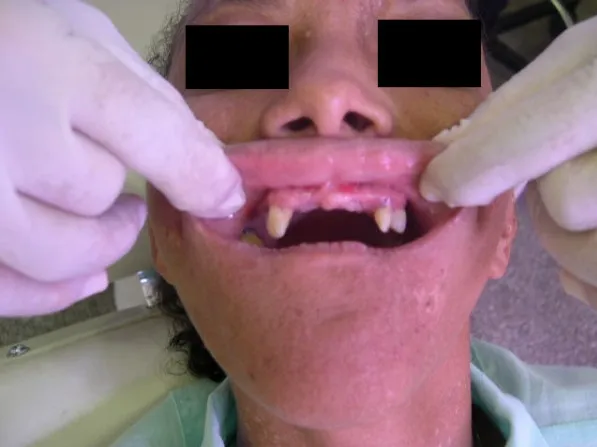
Oral aspects of the patient.
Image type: medical_photograph (skin_photograph)